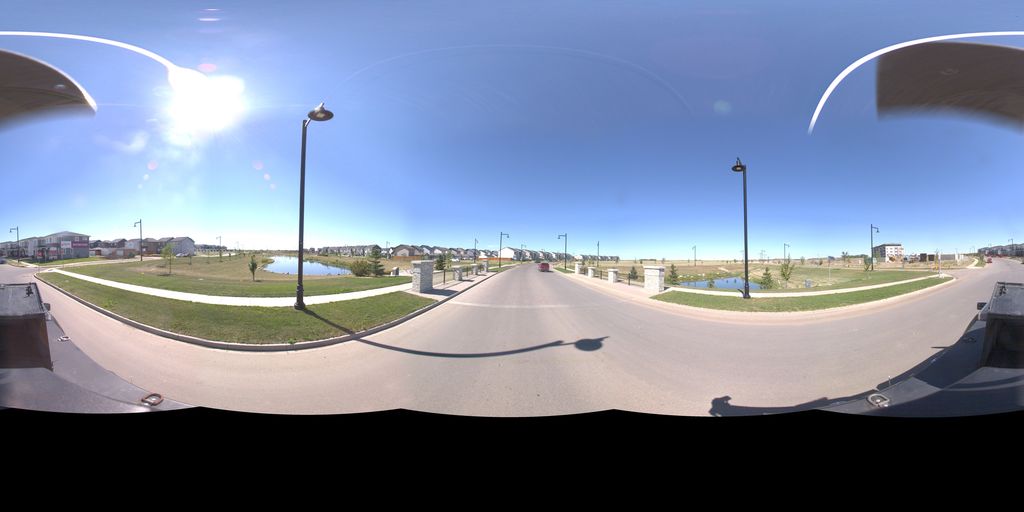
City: saskatoon